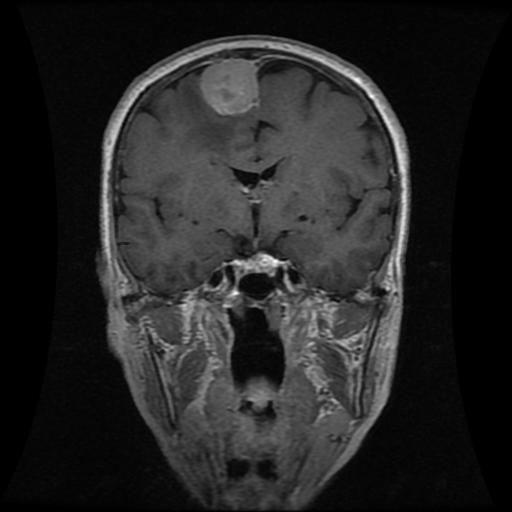
Label: meningioma